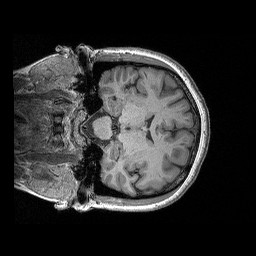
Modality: T1w
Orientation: coronal
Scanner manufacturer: siemens
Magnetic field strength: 3 T
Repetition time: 2.3 s
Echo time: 0.00298 s